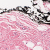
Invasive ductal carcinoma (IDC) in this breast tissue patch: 0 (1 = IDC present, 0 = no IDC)